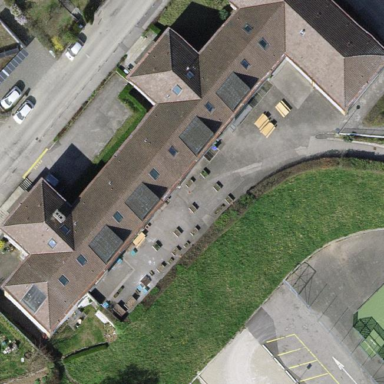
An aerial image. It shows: School building with school amenities.